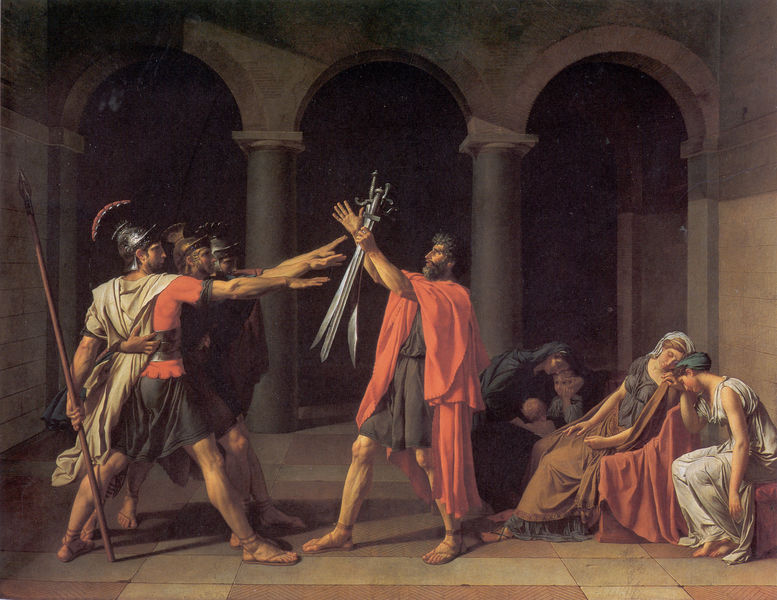
Titel: Le Serment des Horaces, Der Schwur der Horatier
Künstler: Jacques Louis David
Standort: Paris
Institution: Musée du Louvre
Schlagwörter: blau, dunkel, gemälde, kampf, kopf, mann, nackt, schatten, umhang, weiß, frauen, menschen, ocker, sitzen, abend, braun, damen, frankreich, frau, grau, kleid, kleider, licht, marmor, männer, nacht, orange, schwarz, szene, säule, säulen, ölbild, gürtel, haus, rot, tuch, beige, herren, malerei, bart, bärte, alte, architektur, arm, arme, geschichte, halten, historie, kleidung, stehen, stein, trauer, vollbart, gesten, hände, innenraum, öl, boden, gewand, mantel, sitzend, drei, familie, gewänder, kind, klassizismus, mutter, vater, kinder, rund, beine, federbusch, bein, füße, schlafen, bogen, italien, stab, schwer, verlassen, saal, rundbogen, fliessen, angst, krieg, arch, arches, blue, column, columns, fight, hall, hands, historienbild, king, lanze, men, palace, people, red, robes, soldaten, soldier, soldiers, sword, swords, white, women, belt, black, dark, dress, france, group, interior, painting, robe, room, sitting, three, wall, woman, kopftuch, muskeln, servant, glänzen, floor, sandalen, junge, knie, waden, glitzern, galerie, halle, schwestern, bögen, wände, lose, eingang, arkade, innenhof, antike, abschied, weinen, schweiz, fliesen, revolution, schwert, schwerter, säbel, uniform, waffen, soldat, helm, kämpfen, rüstung, sieg, arkaden, kapitelle, rom, fries, römer, helme, sandale, sad, silver, sandstein, antik, griechen, classic, classical, fighting, gefangene, greek, man, roman, stone, toga, stark, krieger, müde, historienmalerei, romanik, building, peasant, young, griechenland, sun, historismus, antikisierend, lanzen, armor, armour, child, feet, helmet, knight, soilder, steel, tempel, speer, speere, night, basis, helmbusch, empire, brüder, steinboden, david, erschöpft, trauern, jacques-louis david, ohnmacht, turban, castle, palazzo, shadow, mother, army, hats, battle, beard, french, theatralisch, heroisch, rhetorisch, strecken, deutschrömer, gruß, schwur, tragedy, söhne, schutz, children, classics, door, treue, römisch, marble, mütter, säulenhalle, herakles, human, lisenen, ancient, arms, cape, cloak, friede, horatier, atrium, antique, archway, historical, history, rome, temple, vorhalle, eid, art, crest, legs, war, cloth, classicism, hero, sandals, warrior, mourning, sandal, louis, strong, asleep, sleep, sleeping, baby, pillar, cold, heil, kids, salute, umhanf, neoclassical, jaques, orient, humans, rich, römerhelm, ballhaus, father, weeping, sandles, standing, pray, salve, wehmut, poor, schweter, fights, kill, guards, latin, ludwig xvi, schwören, legionen, französiche revolution, greece, ergeben, federbüsche, säume, helmbüsche, ingres, salut, weapon, öl auf leinwand, homer, reach, romans, kirche, familia, gift, aid, antika, ausgestreckte arme, jacques luis, der schwur, der schwur der horatier, edelmut, gedamäpft, harmonische farben, harnisch, horatii, musée du louvre, nazarener, römertracht, schwur der horatier, spteizschritt, staatsraison, thorvaldsen, trauernde frauen, spear, saber, tour, rütlischwur, indoor, knights, sadness, helmets, warriors, fuseli, gladiator, anze, lance, weapons, grief, epic, pillars, lighting, horatierschwur, lose lose situation, curly, oath, weak, curiaiti, persepective, javelin, tunic, faint, shite, combat, colum, acrylic, crazy, famous, leader, armer, spldier, arche, reneisance, fighter, grieving, reaching, plume, oath of the horatia, swearing, swear, jean jacque, jl, republican, horatius, rü, schmach, cry, weep, horatio, horati, gender, divide, bestow, give, pledge, tradition, schweitz, kantone, sandales, whinning, soar, nights, protect, blades, scarlet, legioners, guarding, guys, sward, figh, sons, ancient rome, ceasar, rule, dtrong, weeoing, bc, grabbing, promise, legionaires, spead, schulz, kult, blubb, arresting, owth, knifes, shaved legs, ave, protector, helkmeyts